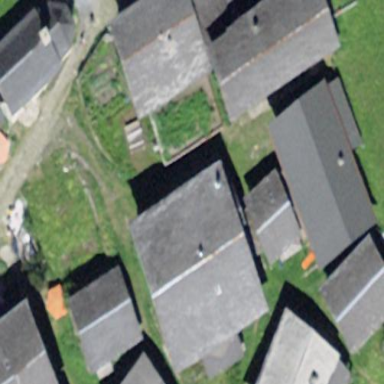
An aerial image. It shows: Simple and straightforward house.